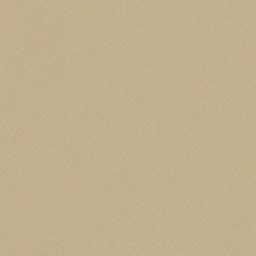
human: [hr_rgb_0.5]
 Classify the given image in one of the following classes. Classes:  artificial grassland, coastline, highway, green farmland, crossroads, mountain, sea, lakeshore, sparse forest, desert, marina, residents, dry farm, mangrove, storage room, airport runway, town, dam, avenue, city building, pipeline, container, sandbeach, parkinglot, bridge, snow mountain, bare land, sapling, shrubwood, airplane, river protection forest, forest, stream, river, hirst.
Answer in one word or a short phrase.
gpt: desert